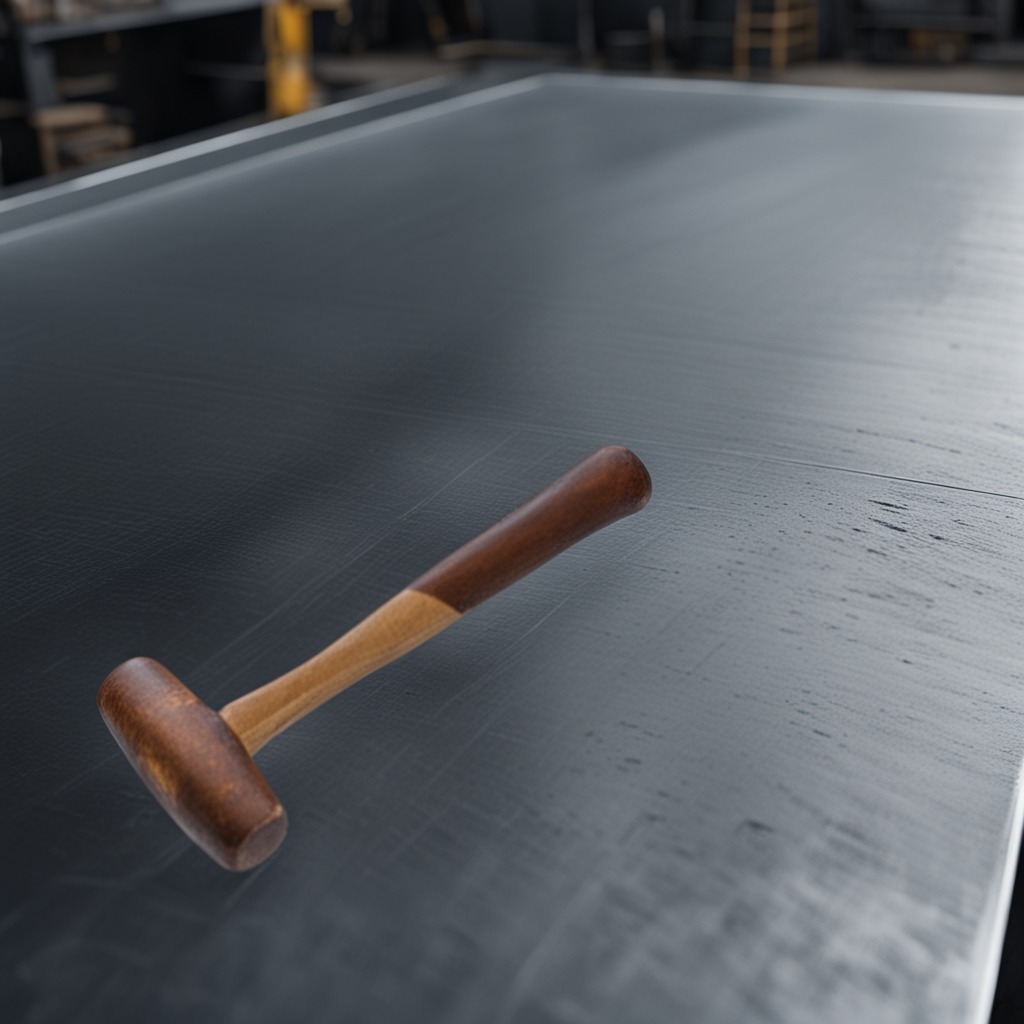
A hammer is lying on the cold steel table in a mining workshop.